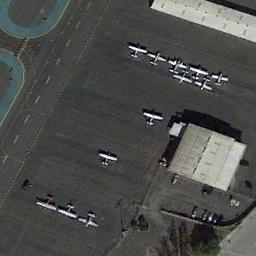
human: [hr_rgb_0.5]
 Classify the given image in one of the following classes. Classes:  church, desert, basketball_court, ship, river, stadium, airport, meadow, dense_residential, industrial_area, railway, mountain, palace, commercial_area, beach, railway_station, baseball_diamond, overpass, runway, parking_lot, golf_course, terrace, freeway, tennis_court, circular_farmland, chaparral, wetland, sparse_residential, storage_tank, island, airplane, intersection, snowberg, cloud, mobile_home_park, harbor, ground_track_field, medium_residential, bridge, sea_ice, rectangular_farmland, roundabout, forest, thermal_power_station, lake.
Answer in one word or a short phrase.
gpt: airplane